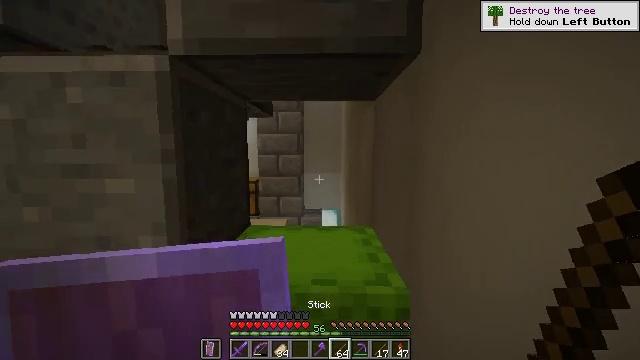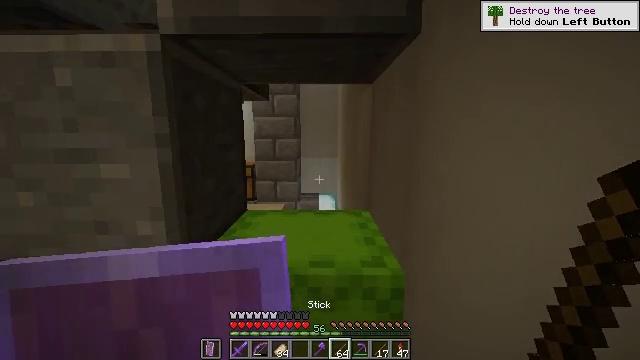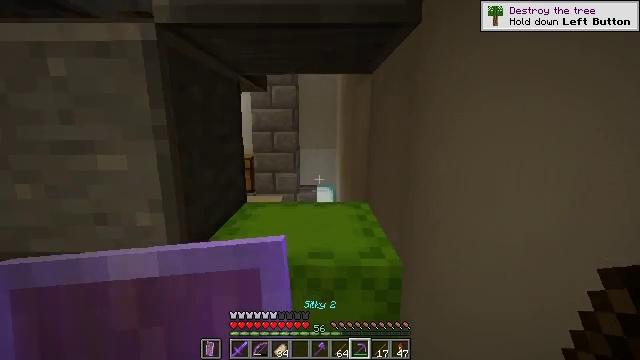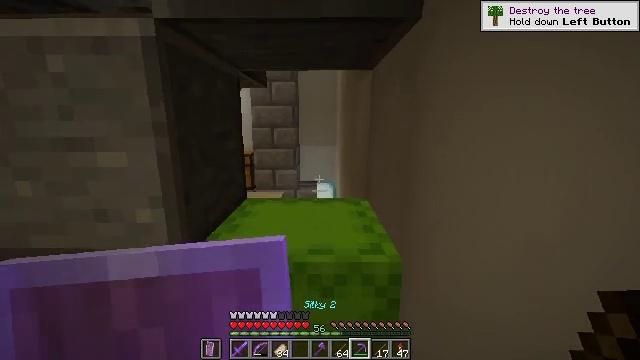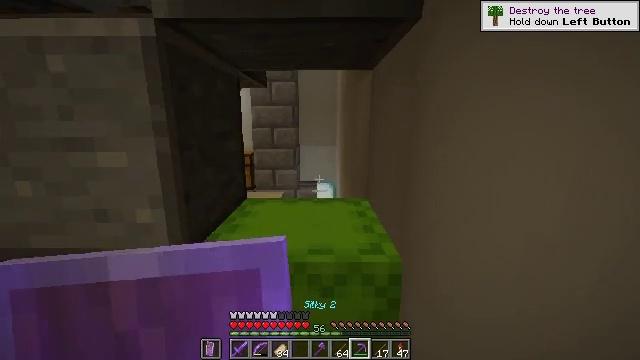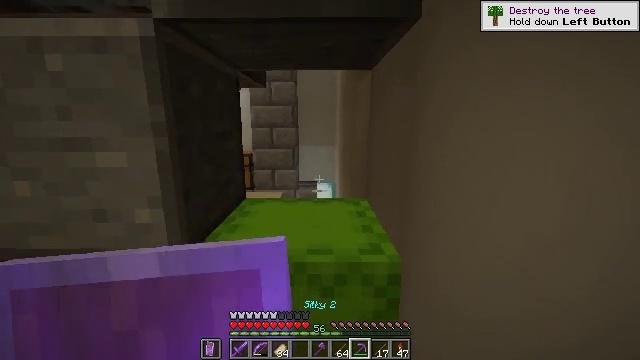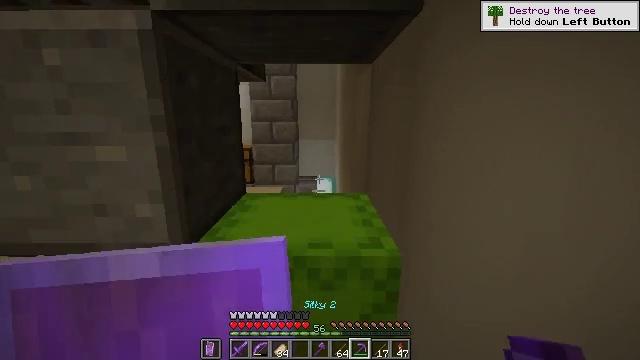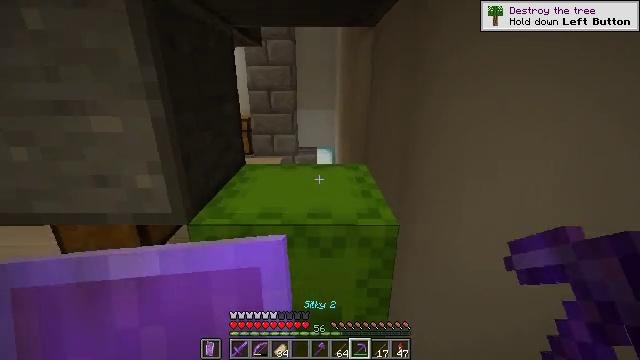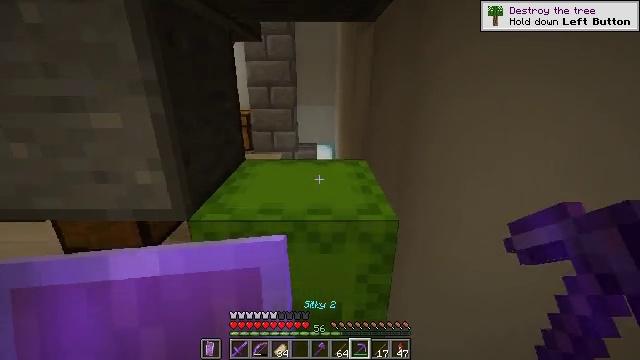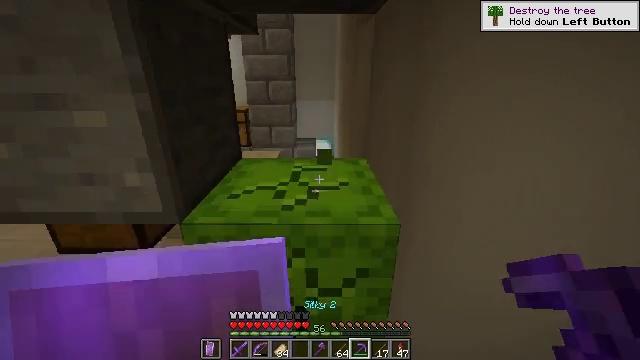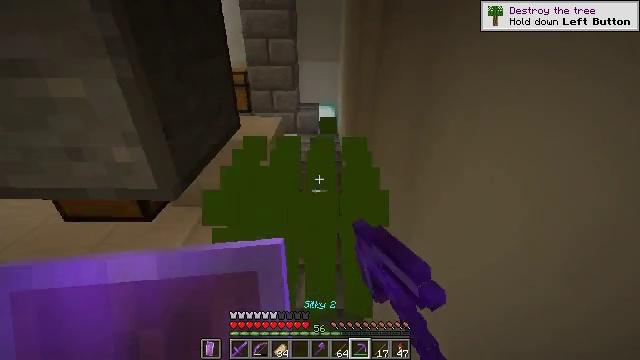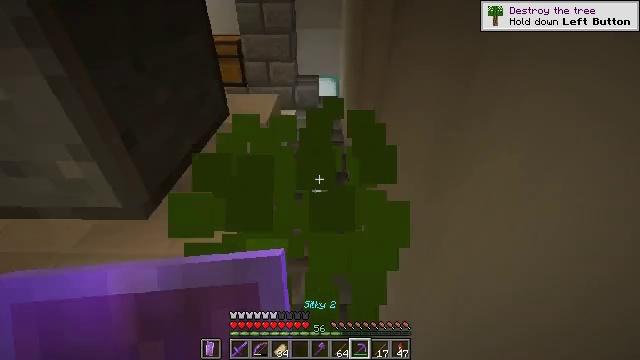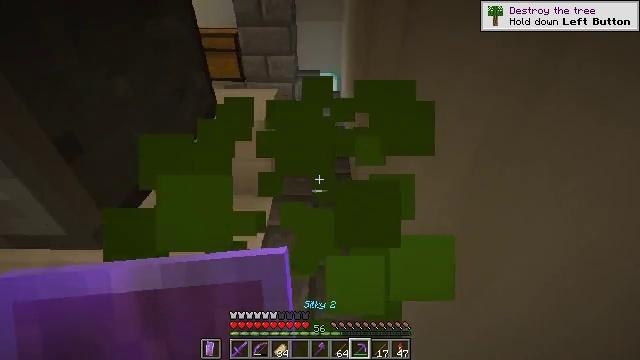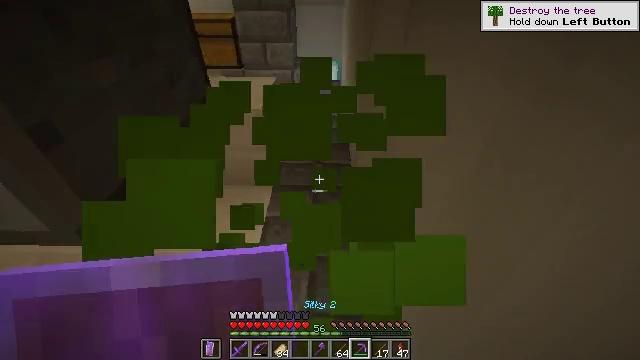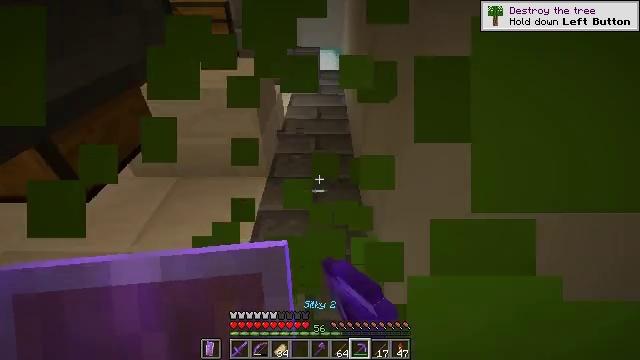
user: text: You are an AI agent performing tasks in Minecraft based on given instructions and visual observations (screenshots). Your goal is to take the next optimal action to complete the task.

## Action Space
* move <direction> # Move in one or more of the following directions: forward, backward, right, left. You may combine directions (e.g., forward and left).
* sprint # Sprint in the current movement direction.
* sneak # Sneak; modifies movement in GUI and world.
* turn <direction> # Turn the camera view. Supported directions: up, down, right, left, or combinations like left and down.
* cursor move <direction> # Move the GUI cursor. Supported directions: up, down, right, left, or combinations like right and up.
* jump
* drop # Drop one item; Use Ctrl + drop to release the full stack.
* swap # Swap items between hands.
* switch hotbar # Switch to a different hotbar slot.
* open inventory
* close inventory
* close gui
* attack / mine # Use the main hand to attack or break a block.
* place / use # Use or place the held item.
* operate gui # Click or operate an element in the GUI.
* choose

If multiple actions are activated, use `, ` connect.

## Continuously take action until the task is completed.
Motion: motion action
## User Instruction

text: Mine the lime shulker box to pick it up.
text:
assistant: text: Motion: turn down
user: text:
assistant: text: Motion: turn down
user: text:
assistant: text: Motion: no_op
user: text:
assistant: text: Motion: no_op
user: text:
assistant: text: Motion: no_op
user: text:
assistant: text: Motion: turn down
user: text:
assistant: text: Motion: turn down
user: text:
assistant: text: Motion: no_op
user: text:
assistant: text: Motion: move forward, turn down, attack / mine
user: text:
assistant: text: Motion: move forward, turn down, attack / mine
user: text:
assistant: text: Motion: move forward, turn down, attack / mine
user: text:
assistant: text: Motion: move forward, attack / mine
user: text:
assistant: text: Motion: move forward, turn down, attack / mine
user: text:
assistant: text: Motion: move forward, attack / mine
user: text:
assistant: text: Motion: no_op